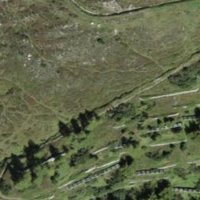
EUNIS habitat code: 26
Species observed at this site:
Arnica montana